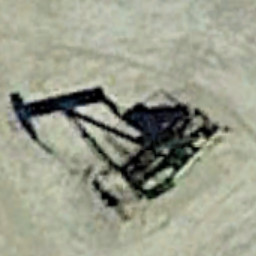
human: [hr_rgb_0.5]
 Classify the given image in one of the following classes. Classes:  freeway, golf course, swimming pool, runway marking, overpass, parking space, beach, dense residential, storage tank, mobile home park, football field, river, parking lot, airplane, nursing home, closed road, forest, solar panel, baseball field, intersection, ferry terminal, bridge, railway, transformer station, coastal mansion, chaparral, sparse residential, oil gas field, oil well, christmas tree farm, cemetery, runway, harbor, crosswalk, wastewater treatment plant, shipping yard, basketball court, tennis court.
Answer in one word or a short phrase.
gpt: oil well